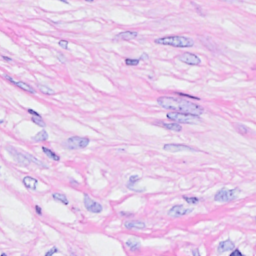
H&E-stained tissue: Breast